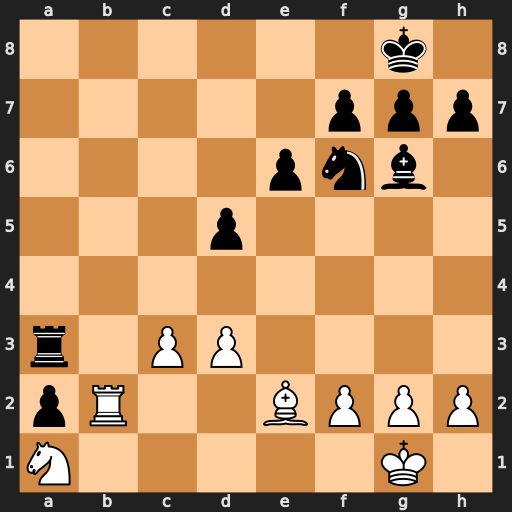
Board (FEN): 6k1/5ppp/4pnb1/3p4/8/r1PP4/pR2BPPP/N5K1
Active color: w
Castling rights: -
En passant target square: -
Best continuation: Rb8+ Ne8 Rxe8#